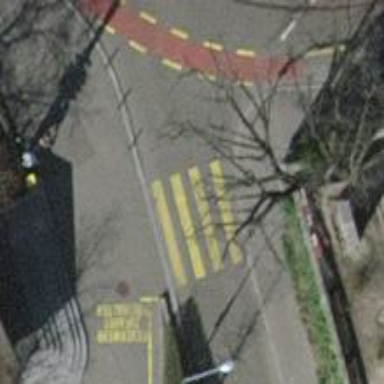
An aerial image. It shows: Kerb barrier.